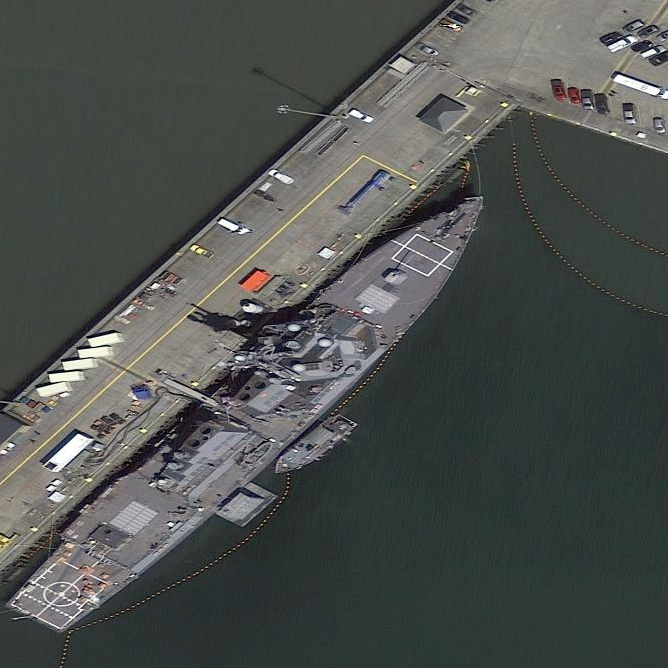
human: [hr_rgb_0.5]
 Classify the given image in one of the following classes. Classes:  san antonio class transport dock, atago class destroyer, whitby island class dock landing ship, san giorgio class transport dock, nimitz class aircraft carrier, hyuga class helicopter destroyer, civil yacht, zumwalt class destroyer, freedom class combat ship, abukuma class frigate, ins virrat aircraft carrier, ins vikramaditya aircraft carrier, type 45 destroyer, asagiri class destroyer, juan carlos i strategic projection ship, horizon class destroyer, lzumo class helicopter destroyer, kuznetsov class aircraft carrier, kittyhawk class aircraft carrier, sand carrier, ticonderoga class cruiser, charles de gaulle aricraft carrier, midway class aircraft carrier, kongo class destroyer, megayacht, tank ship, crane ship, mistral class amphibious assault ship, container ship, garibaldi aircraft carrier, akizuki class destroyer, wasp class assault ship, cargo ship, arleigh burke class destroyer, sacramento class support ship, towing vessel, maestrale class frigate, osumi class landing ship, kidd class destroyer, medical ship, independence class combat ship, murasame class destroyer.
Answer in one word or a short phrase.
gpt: Arleigh Burke class destroyer